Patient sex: F
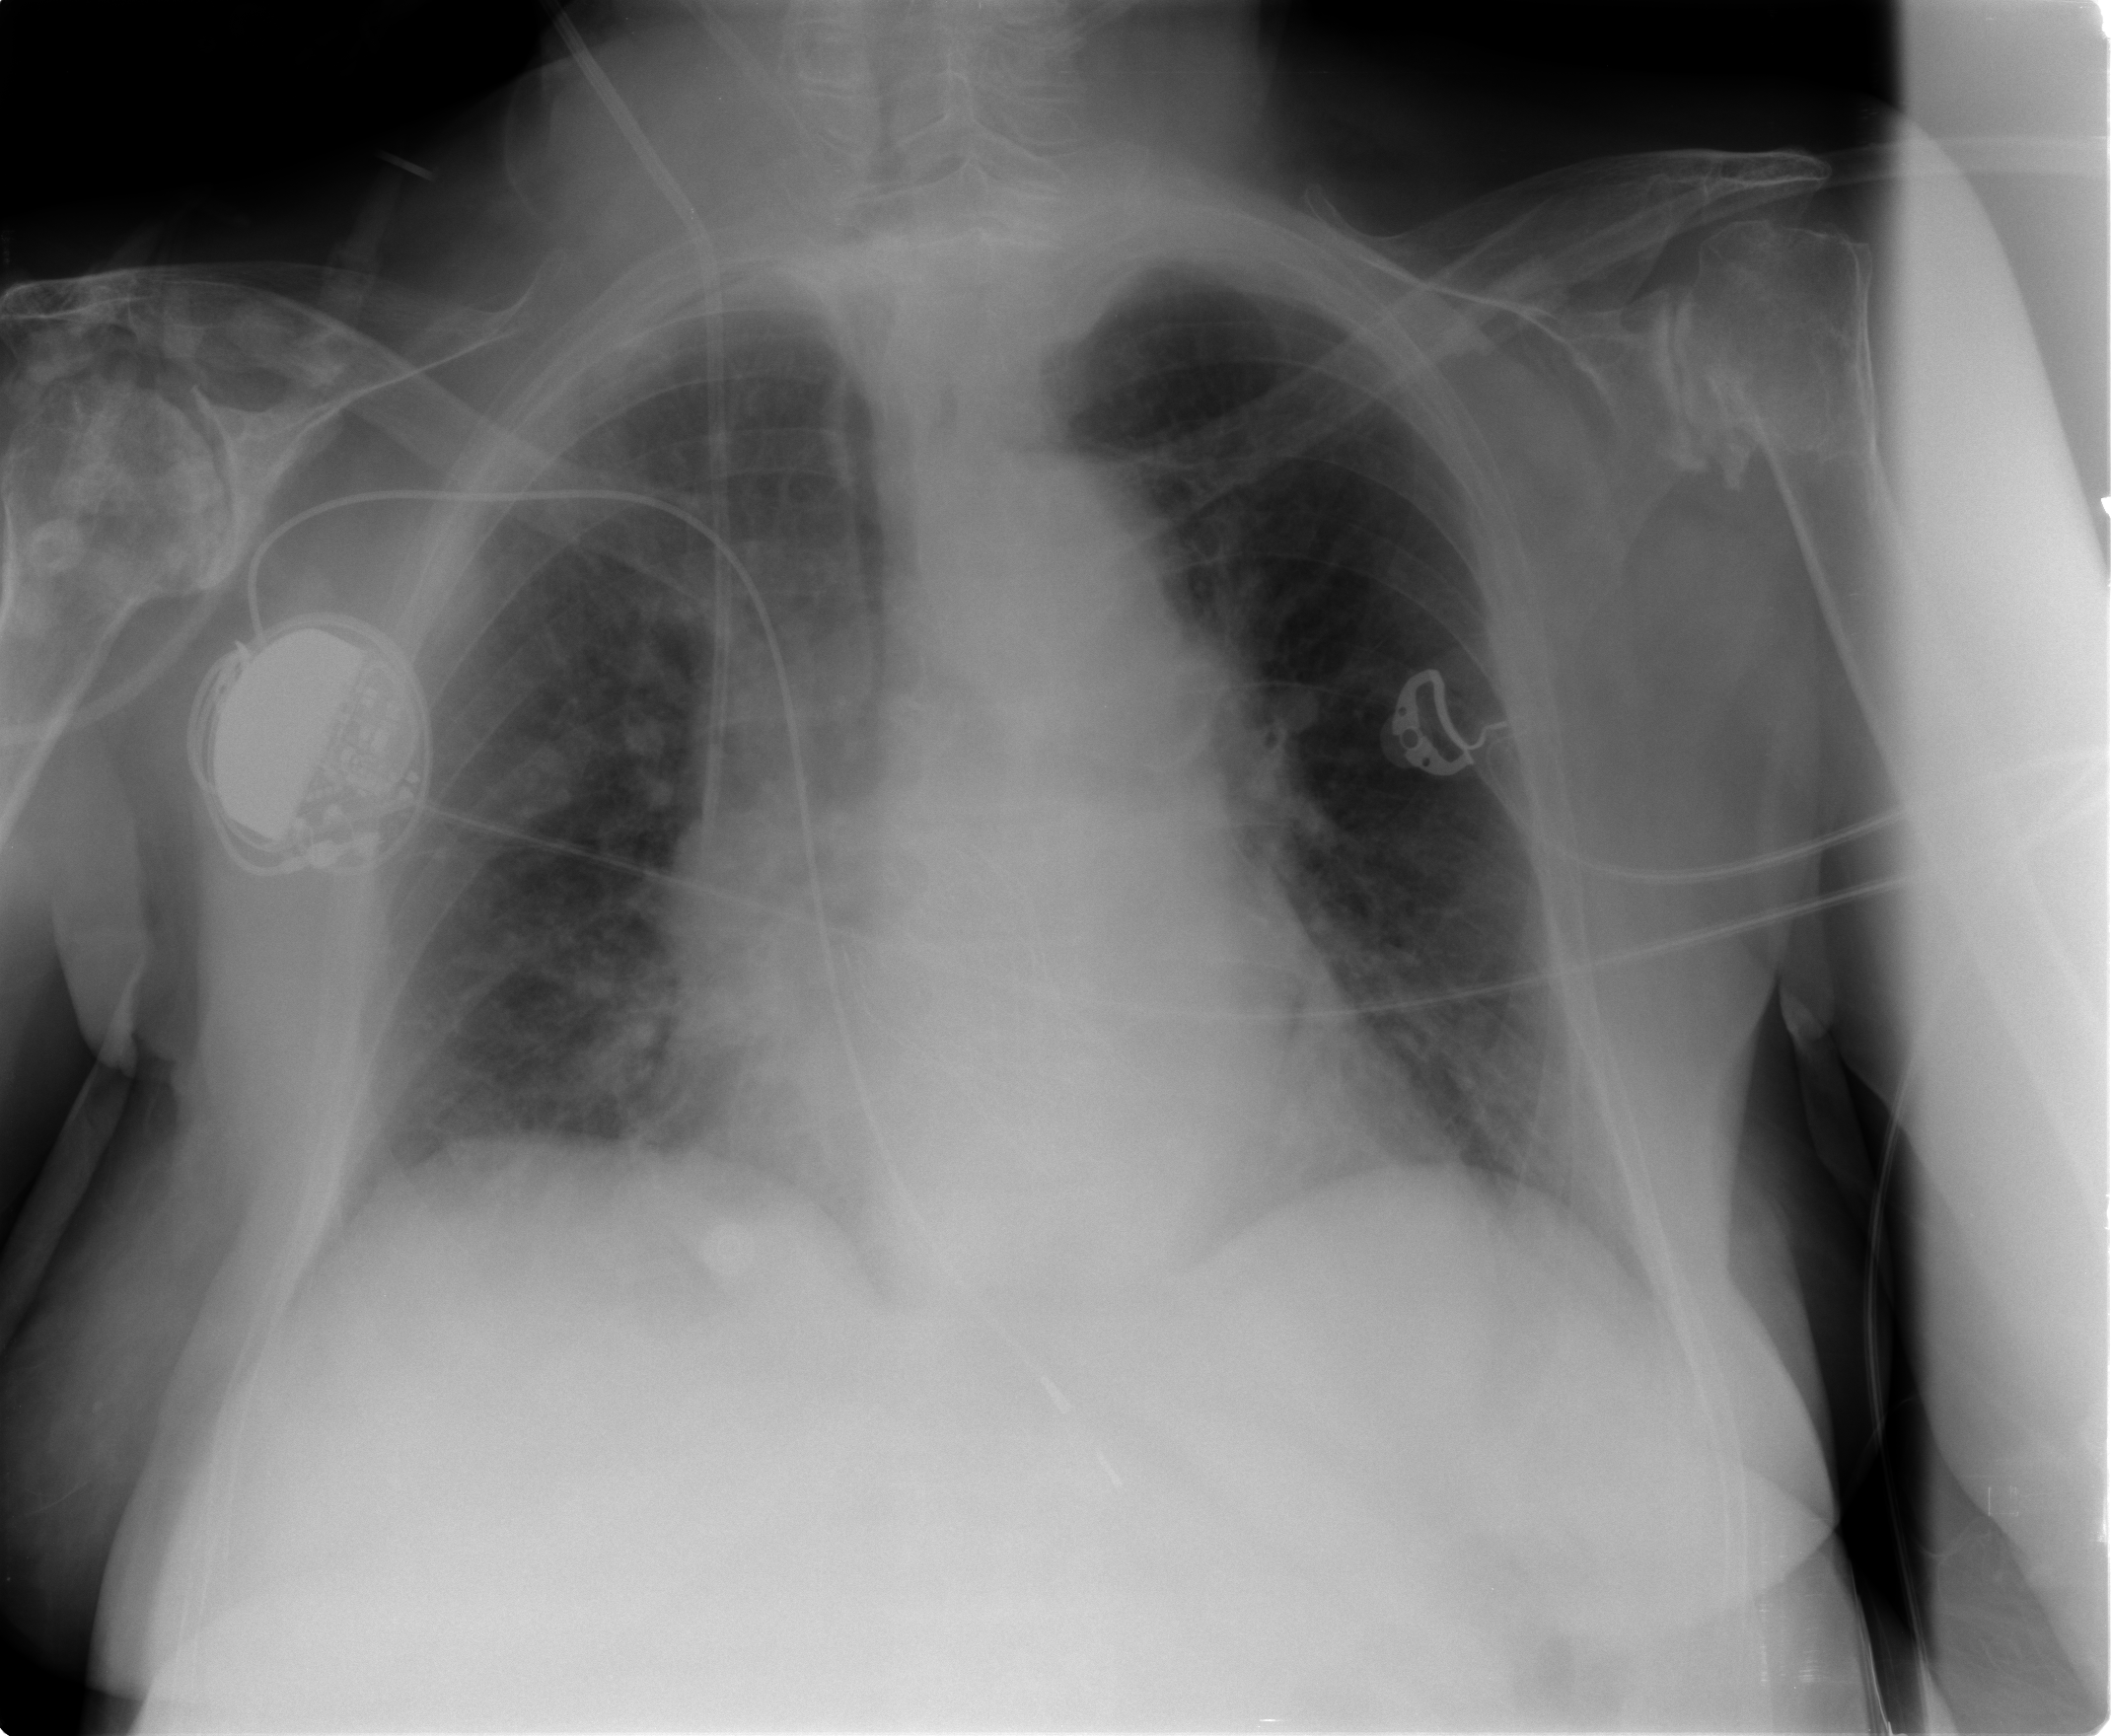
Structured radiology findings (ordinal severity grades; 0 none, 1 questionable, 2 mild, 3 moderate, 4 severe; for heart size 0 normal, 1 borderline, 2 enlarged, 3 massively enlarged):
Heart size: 0
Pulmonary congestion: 1
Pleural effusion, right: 0
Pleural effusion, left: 0
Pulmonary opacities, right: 0
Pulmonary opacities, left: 0
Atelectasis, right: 0
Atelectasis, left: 0